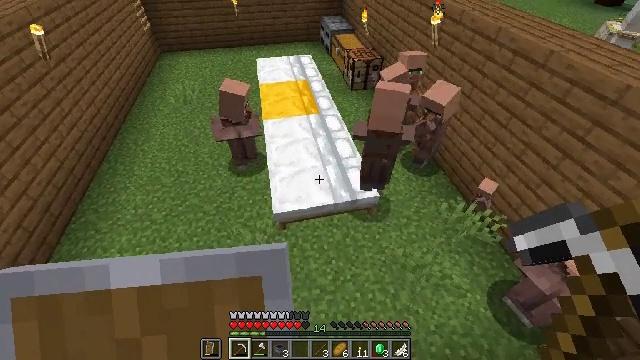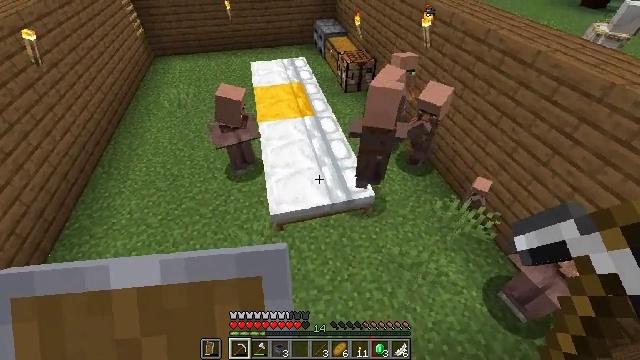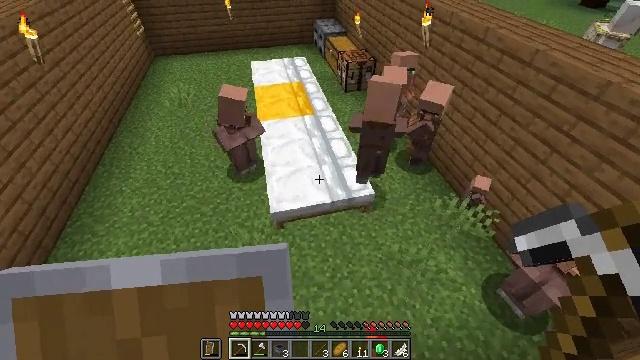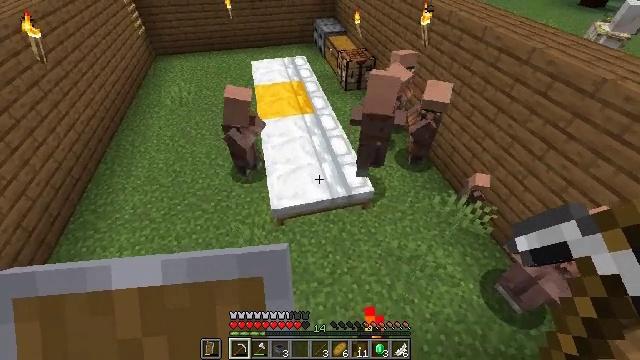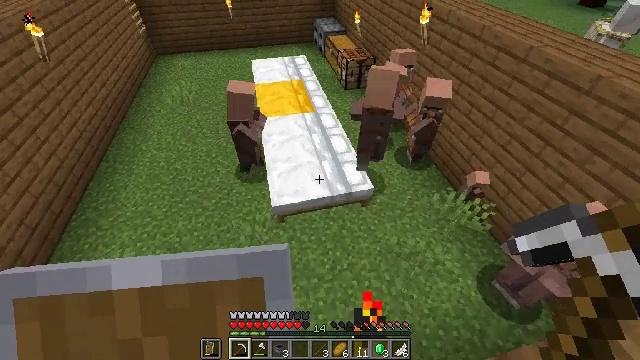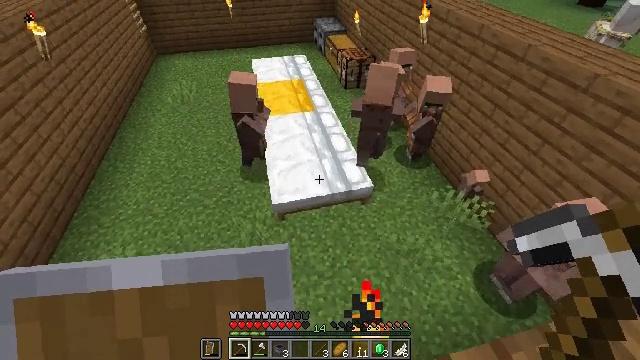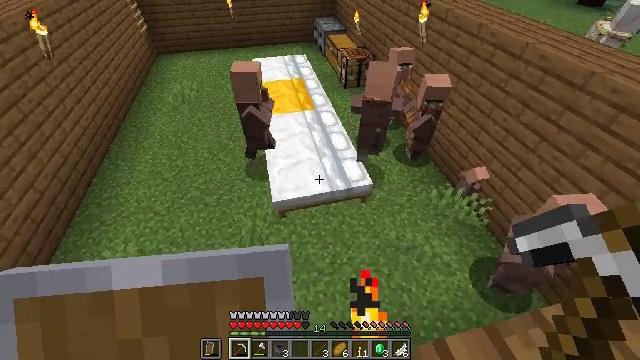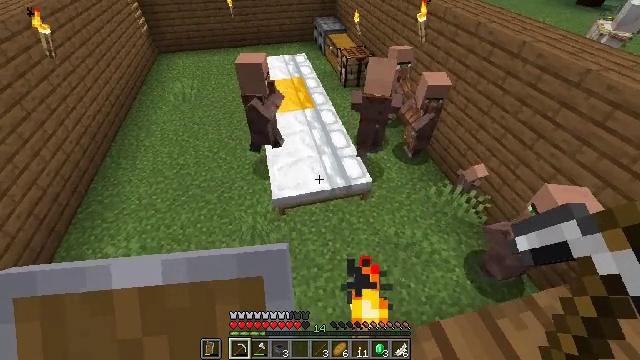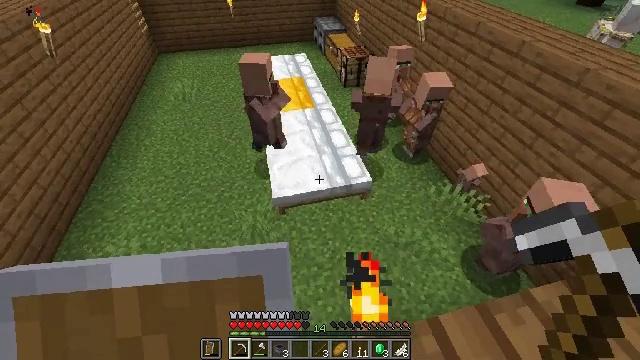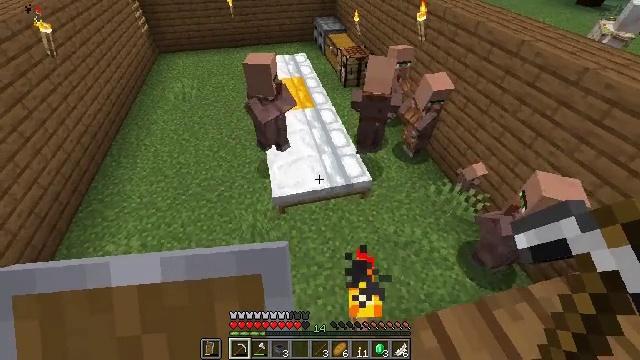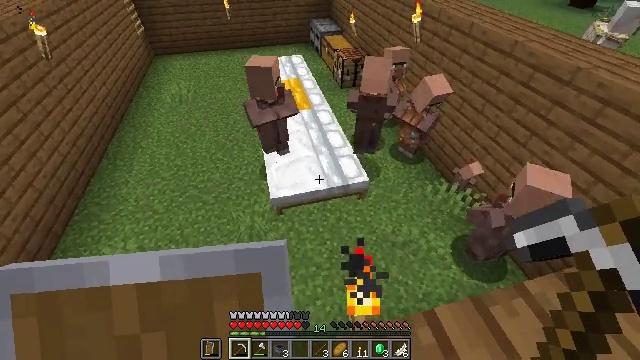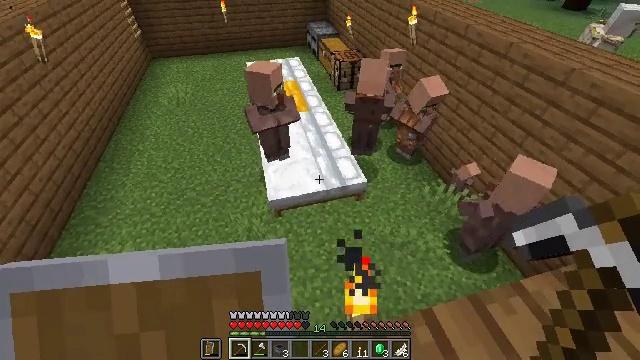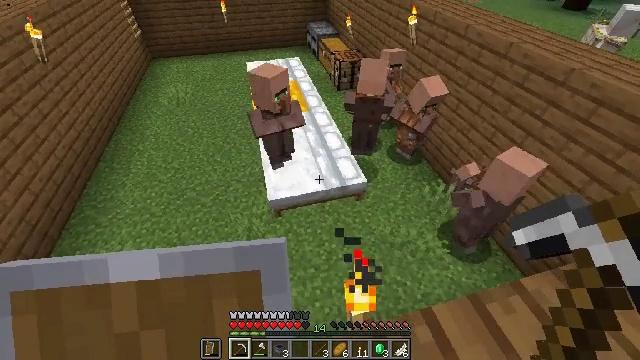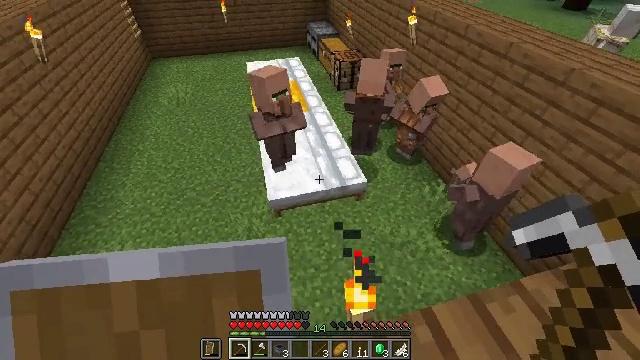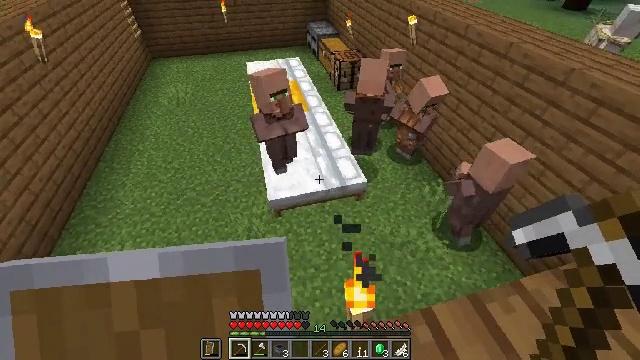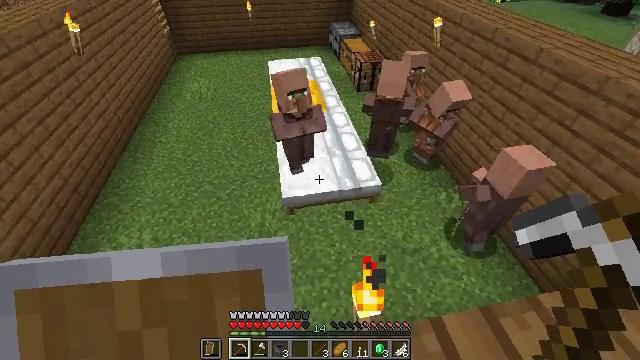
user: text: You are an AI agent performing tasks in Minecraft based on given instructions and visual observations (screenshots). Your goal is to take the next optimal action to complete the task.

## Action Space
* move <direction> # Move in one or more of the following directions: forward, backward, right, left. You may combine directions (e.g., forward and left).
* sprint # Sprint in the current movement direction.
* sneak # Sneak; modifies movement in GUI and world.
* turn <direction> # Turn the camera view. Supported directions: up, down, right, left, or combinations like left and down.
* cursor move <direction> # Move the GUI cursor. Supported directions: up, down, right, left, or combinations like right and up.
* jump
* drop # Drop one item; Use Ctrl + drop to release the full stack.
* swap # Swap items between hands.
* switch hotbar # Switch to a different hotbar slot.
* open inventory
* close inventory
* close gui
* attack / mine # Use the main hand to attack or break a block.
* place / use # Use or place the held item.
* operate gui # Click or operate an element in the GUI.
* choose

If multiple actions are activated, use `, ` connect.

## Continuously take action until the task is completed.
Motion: motion action
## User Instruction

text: Remove the cauldron from its current position.
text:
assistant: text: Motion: move back, sneak, turn right
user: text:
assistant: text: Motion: move back, sneak
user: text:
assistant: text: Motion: move back, sneak
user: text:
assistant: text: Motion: move back, sneak
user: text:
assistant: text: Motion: move back, sneak
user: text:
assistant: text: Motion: move back, sneak
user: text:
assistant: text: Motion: sneak
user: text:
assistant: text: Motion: sneak
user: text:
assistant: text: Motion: sneak
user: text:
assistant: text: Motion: sneak
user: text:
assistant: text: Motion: sneak
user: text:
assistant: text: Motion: sneak
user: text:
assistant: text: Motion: sneak
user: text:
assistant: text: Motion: sneak
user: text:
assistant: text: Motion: sneak, turn left
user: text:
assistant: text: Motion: sneak, turn left and up
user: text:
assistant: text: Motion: sneak, turn left and up
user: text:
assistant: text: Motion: sneak, turn left and up
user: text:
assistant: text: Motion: sneak, turn up
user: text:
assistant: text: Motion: sneak, turn up
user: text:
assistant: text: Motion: move forward, sneak
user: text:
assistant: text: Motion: move forward, sneak
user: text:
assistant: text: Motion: move forward, sneak, turn up
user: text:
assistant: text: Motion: move forward, sneak
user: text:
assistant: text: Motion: move forward
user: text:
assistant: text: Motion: move forward
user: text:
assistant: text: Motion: move forward, sprint, turn left and up
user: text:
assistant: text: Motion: move forward, sprint, turn left and down
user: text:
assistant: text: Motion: move forward, sprint, turn left and down
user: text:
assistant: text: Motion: move forward, sprint, turn left